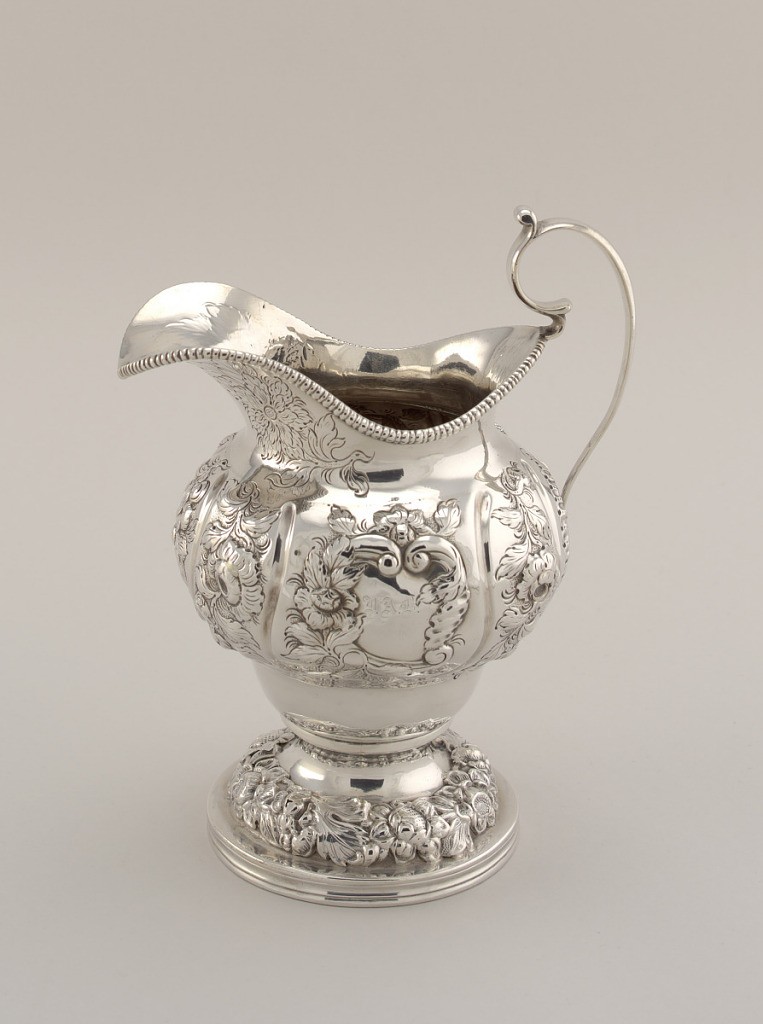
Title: Creamer
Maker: Samuel Kirk & Son, Baltimore, Maryland, USA, 1815 - 1979
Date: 1830–1832
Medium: silver
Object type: creamer
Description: Part of repoussé and engraved tea set consisting of teapot (a), urn with lid (b, e), creamer (c), sugar bowl (d). Sloped gadroon runs.